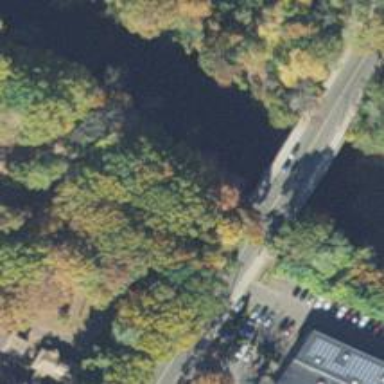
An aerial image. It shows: Path leading to bridge.